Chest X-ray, PA view. Patient: 51 years old, sex M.
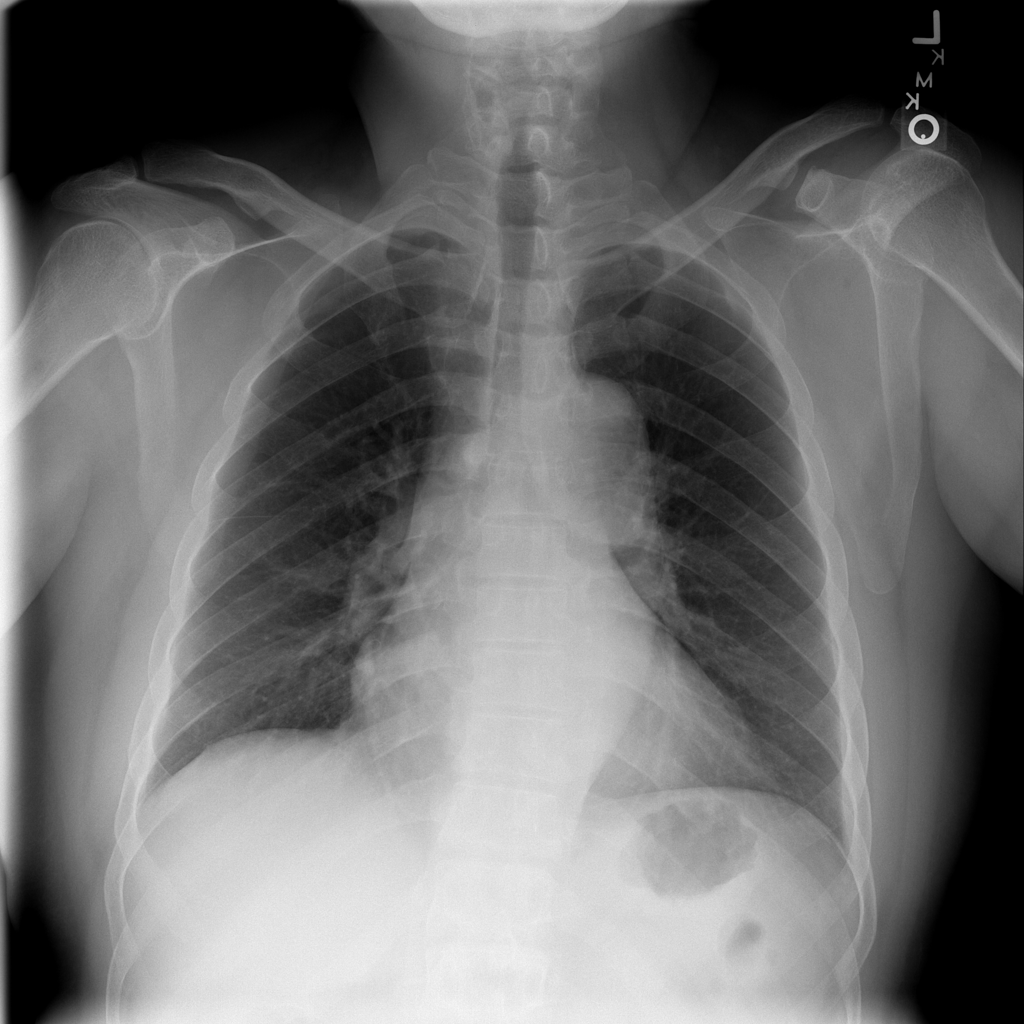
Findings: No Finding